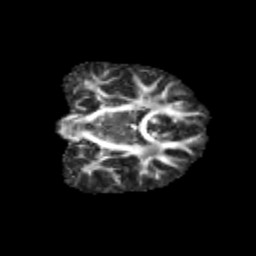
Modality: FA
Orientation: coronal
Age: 12
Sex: male
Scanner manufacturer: siemens
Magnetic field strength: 3 T
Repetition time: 3.8 s
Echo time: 0.07 s